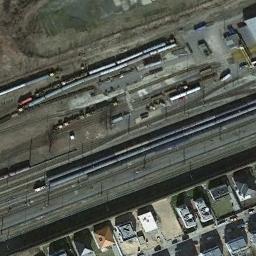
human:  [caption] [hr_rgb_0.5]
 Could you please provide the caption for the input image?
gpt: The railway is on the bare land next to some houses .

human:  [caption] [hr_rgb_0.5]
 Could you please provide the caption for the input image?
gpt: Many buildings of different shapes and sizes are beside the railway .

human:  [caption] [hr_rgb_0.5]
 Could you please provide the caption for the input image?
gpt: These railways have some trains on the tracks and some houses are on one side of the railways .

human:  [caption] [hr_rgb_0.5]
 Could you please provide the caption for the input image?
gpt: There are several rows of buildings on one side of the railway .

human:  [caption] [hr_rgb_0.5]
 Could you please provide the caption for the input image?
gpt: There are some buildings beside the railway with some trains .